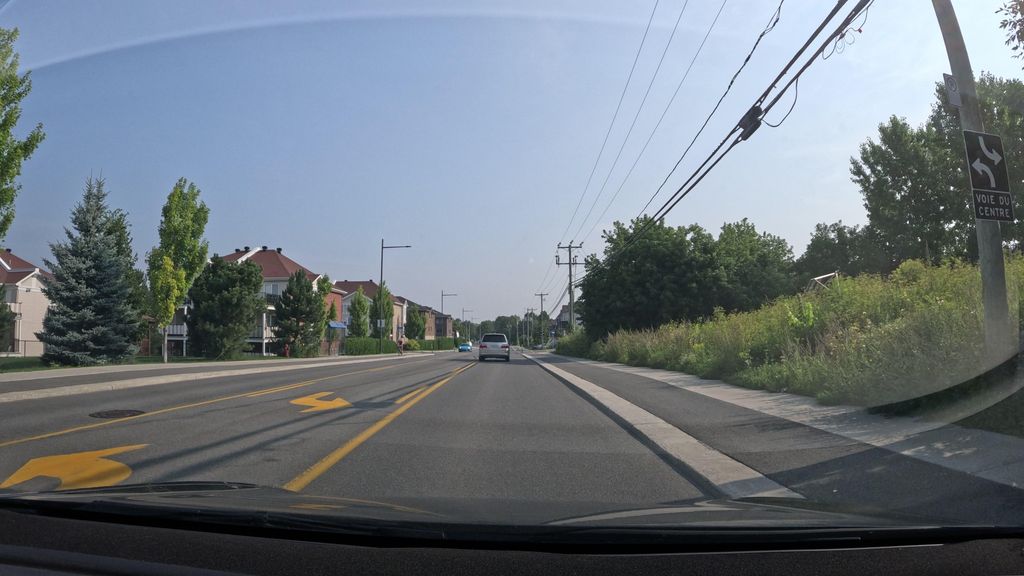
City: montreal